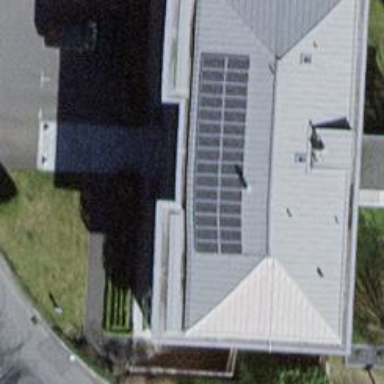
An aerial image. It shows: Small solar photovoltaic panel generator on the roof of building.